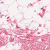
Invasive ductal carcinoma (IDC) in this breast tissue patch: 0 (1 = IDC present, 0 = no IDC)